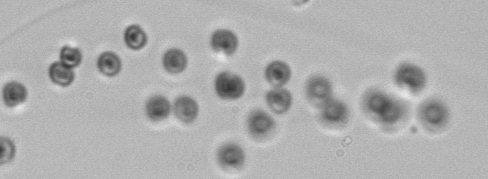
Label: Phaeocystis